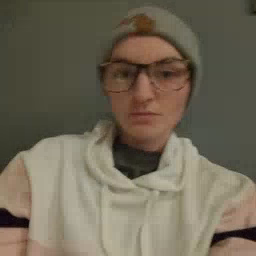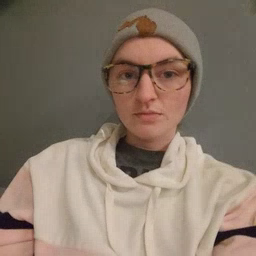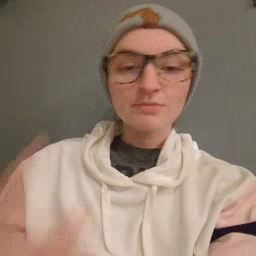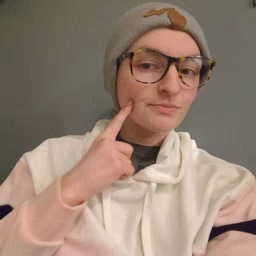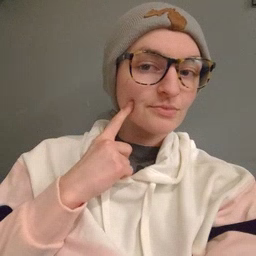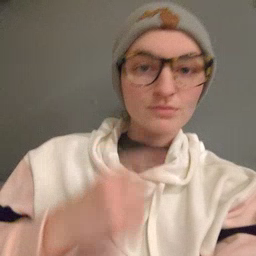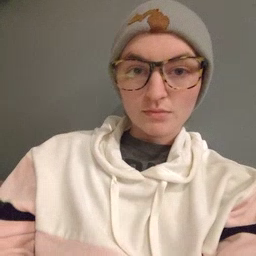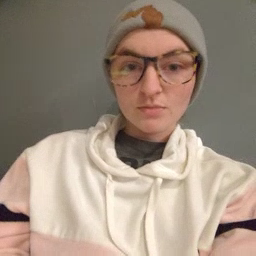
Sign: cheek